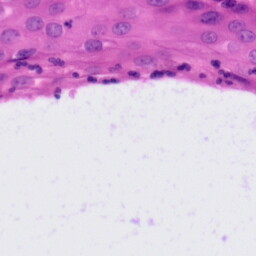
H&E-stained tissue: Tonsil